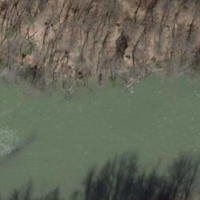
EUNIS habitat code: 15
Species observed at this site:
Melittis melissophyllum